Question: I spent a lot of time testing notifications and I can't make them appear on my Apple Watch. I can receive notifications from other apps - my watch is paired, Do Not Disturbe is disabled. Local push notifications appear on my iPhone but not on the Apple Watch. iPhone screen is locked when notification arrives.
I am doing following:
1. Asking permission
2. Scheduling notification
'''
+ (void)requestPermission {
UIMutableUserNotificationAction *smallCupAction = [UIMutableUserNotificationAction new];
smallCupAction.title = NSLocalizedString(@"250 mL", @"Notification button");
smallCupAction.identifier = @"add small";
smallCupAction.activationMode = UIUserNotificationActivationModeBackground;
smallCupAction.authenticationRequired = NO;
UIMutableUserNotificationAction *mediumCupAction = [UIMutableUserNotificationAction new];
mediumCupAction.title = NSLocalizedString(@"350 mL", @"Notification button");
mediumCupAction.identifier = @"add medium";
mediumCupAction.activationMode = UIUserNotificationActivationModeBackground;
mediumCupAction.authenticationRequired = NO;
UIMutableUserNotificationAction *largeCupAction = [UIMutableUserNotificationAction new];
largeCupAction.title = NSLocalizedString(@"500 mL", @"Notification button");
largeCupAction.identifier = @"add large";
largeCupAction.activationMode = UIUserNotificationActivationModeBackground;
largeCupAction.authenticationRequired = NO;
UIMutableUserNotificationCategory *waterReminderCategoryDefault = [UIMutableUserNotificationCategory new];
[waterReminderCategoryDefault setActions:@[smallCupAction, mediumCupAction, largeCupAction] forContext:UIUserNotificationActionContextDefault];
waterReminderCategoryDefault.identifier = @"water reminder default";
NSSet *categories = [NSSet setWithObjects: waterReminderCategoryDefault, nil];
UIUserNotificationType types = (UIUserNotificationType) (UIUserNotificationTypeBadge |
UIUserNotificationTypeSound | UIUserNotificationTypeAlert);
UIUserNotificationSettings *mySettings =
[UIUserNotificationSettings settingsForTypes:types categories:categories];
[[UIApplication sharedApplication] registerUserNotificationSettings:mySettings];
}
+ (void)scheduleNotificationWithGender:(NSNumber *)gender date:(NSDate *)date {
UILocalNotification *localNotif = [[UILocalNotification alloc] init];
if (localNotif == nil)
return;
localNotif.fireDate = date;
localNotif.timeZone = [NSTimeZone defaultTimeZone];
localNotif.alertBody = // localized text
localNotif.alertAction = // localized text
localNotif.alertTitle = // localized text
localNotif.soundName = UILocalNotificationDefaultSoundName;
localNotif.applicationIconBadgeNumber = 1;
localNotif.category = @"water reminder default";
NSDictionary *infoDict = [NSDictionary dictionaryWithObjectsAndKeys:gender, kGenderKey, nil];
localNotif.userInfo = infoDict;
[[UIApplication sharedApplication] scheduleLocalNotification:localNotif];
}
'''

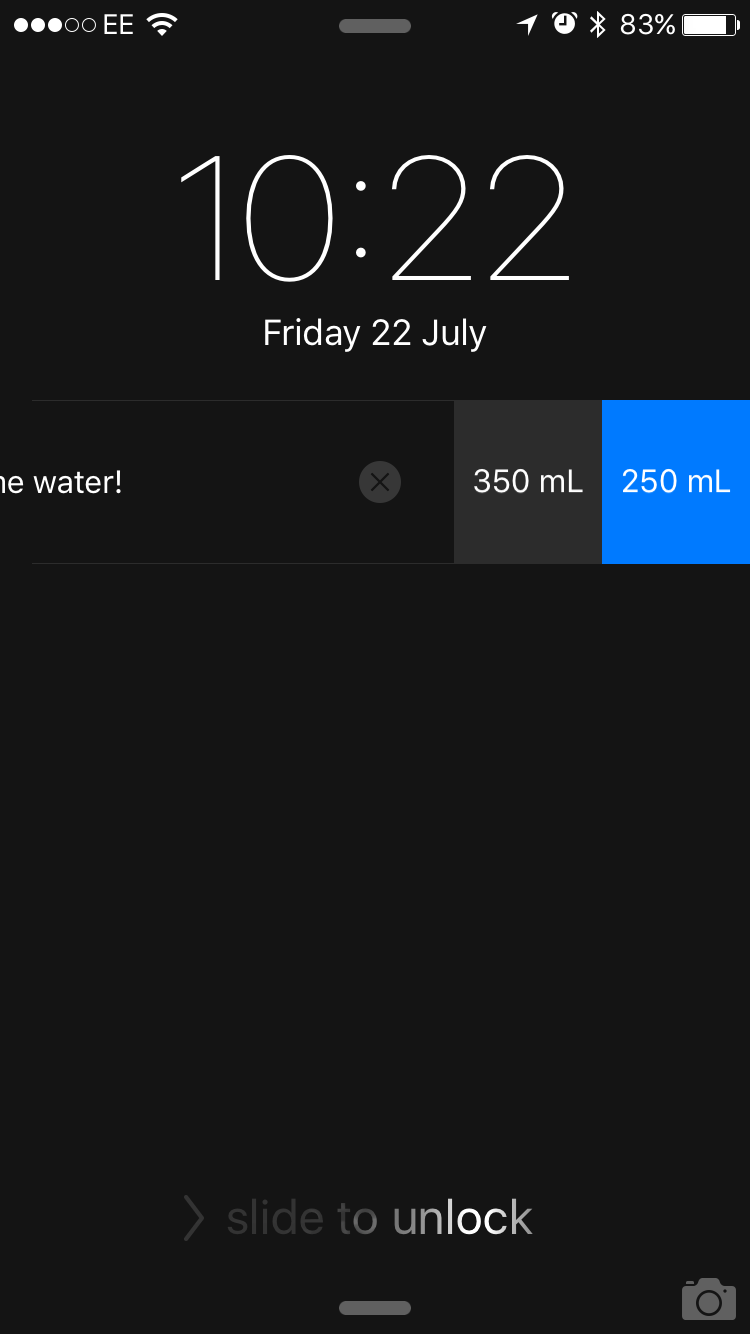
Answer: I solved my problem by enabling notifications in the Watch app:
1. Open the Watch app on your iPhone, tap the My Watch tab, then tap Notifications.
2. Tap an app.
Source: <URL>